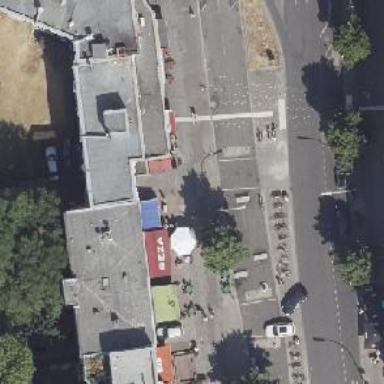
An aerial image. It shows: Fast food establishment that also functions as bakery.